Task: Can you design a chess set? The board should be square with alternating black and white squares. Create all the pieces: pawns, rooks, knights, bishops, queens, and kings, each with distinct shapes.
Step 1524:
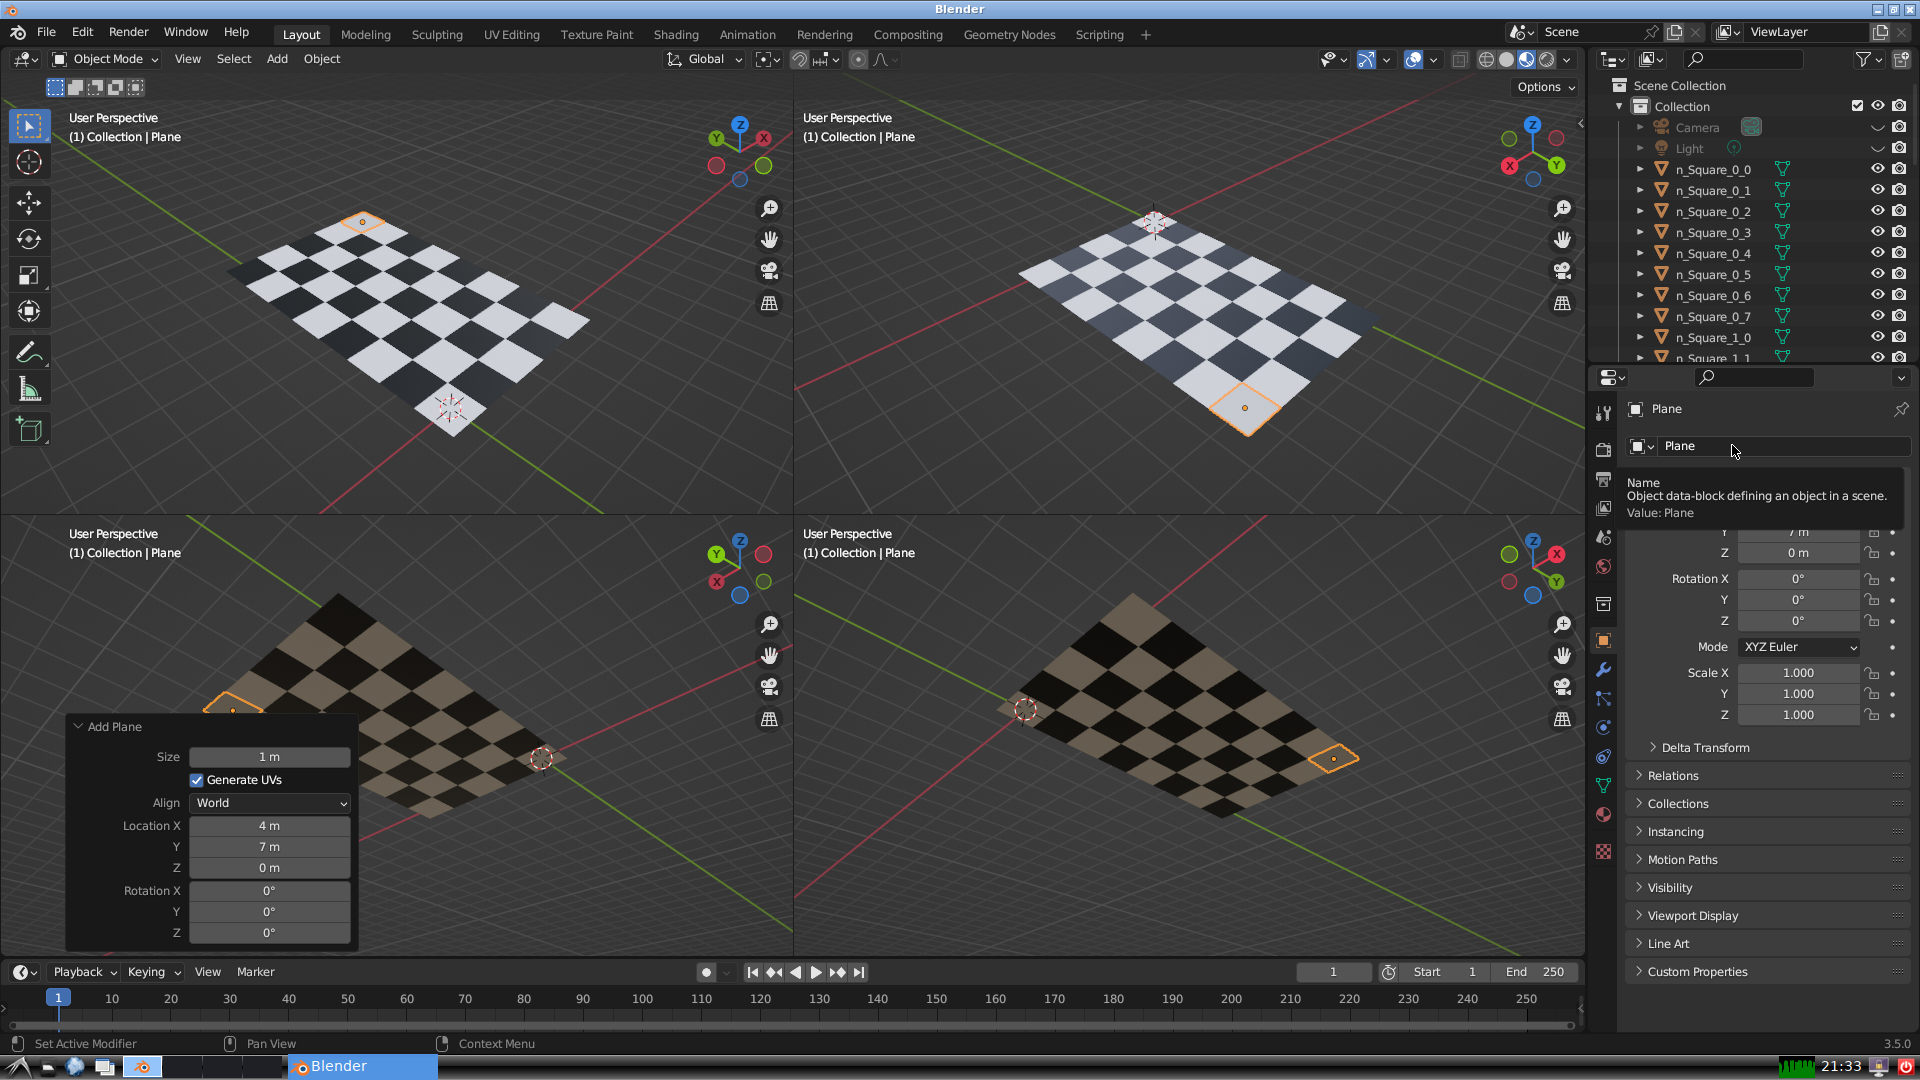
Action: click: no